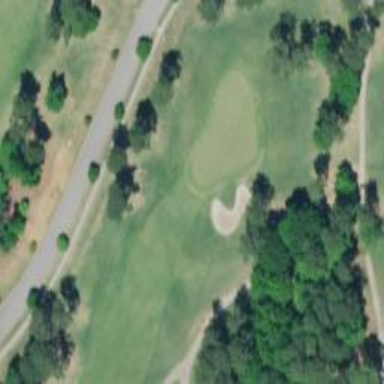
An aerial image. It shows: View of golf hole.